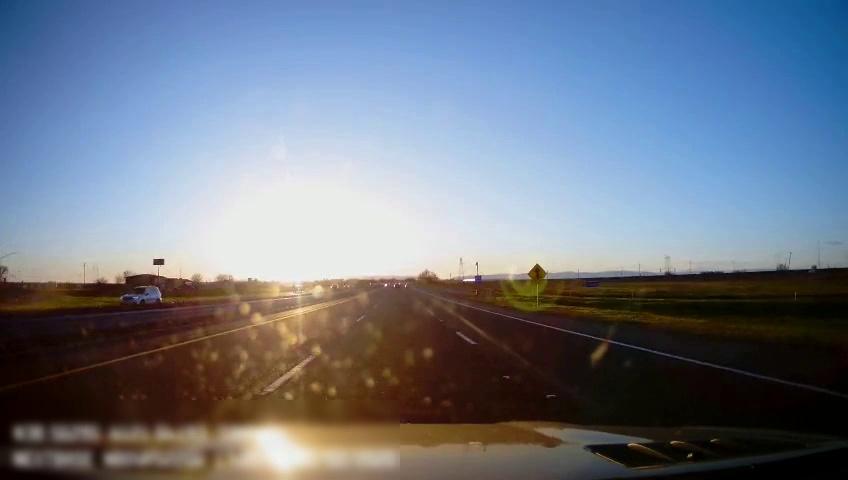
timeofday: Day
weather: Sunny
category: Drivable Space
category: Drivable Space
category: Drivable Space
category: Vehicles | SUV
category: Lanes | Alternate Lane
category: Lanes | Current Lane
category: Lanes | Current Lane
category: Lanes | Alternate Lane
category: Traffic | Signs
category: Traffic | Signs